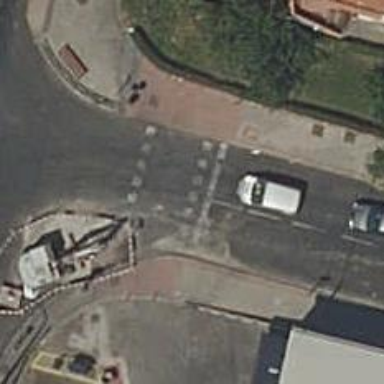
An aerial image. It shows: Road crossing with traffic signals.